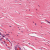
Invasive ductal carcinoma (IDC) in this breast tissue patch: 0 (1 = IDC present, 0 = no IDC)